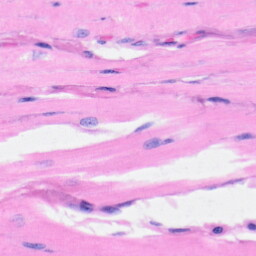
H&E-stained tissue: Heart